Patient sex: F
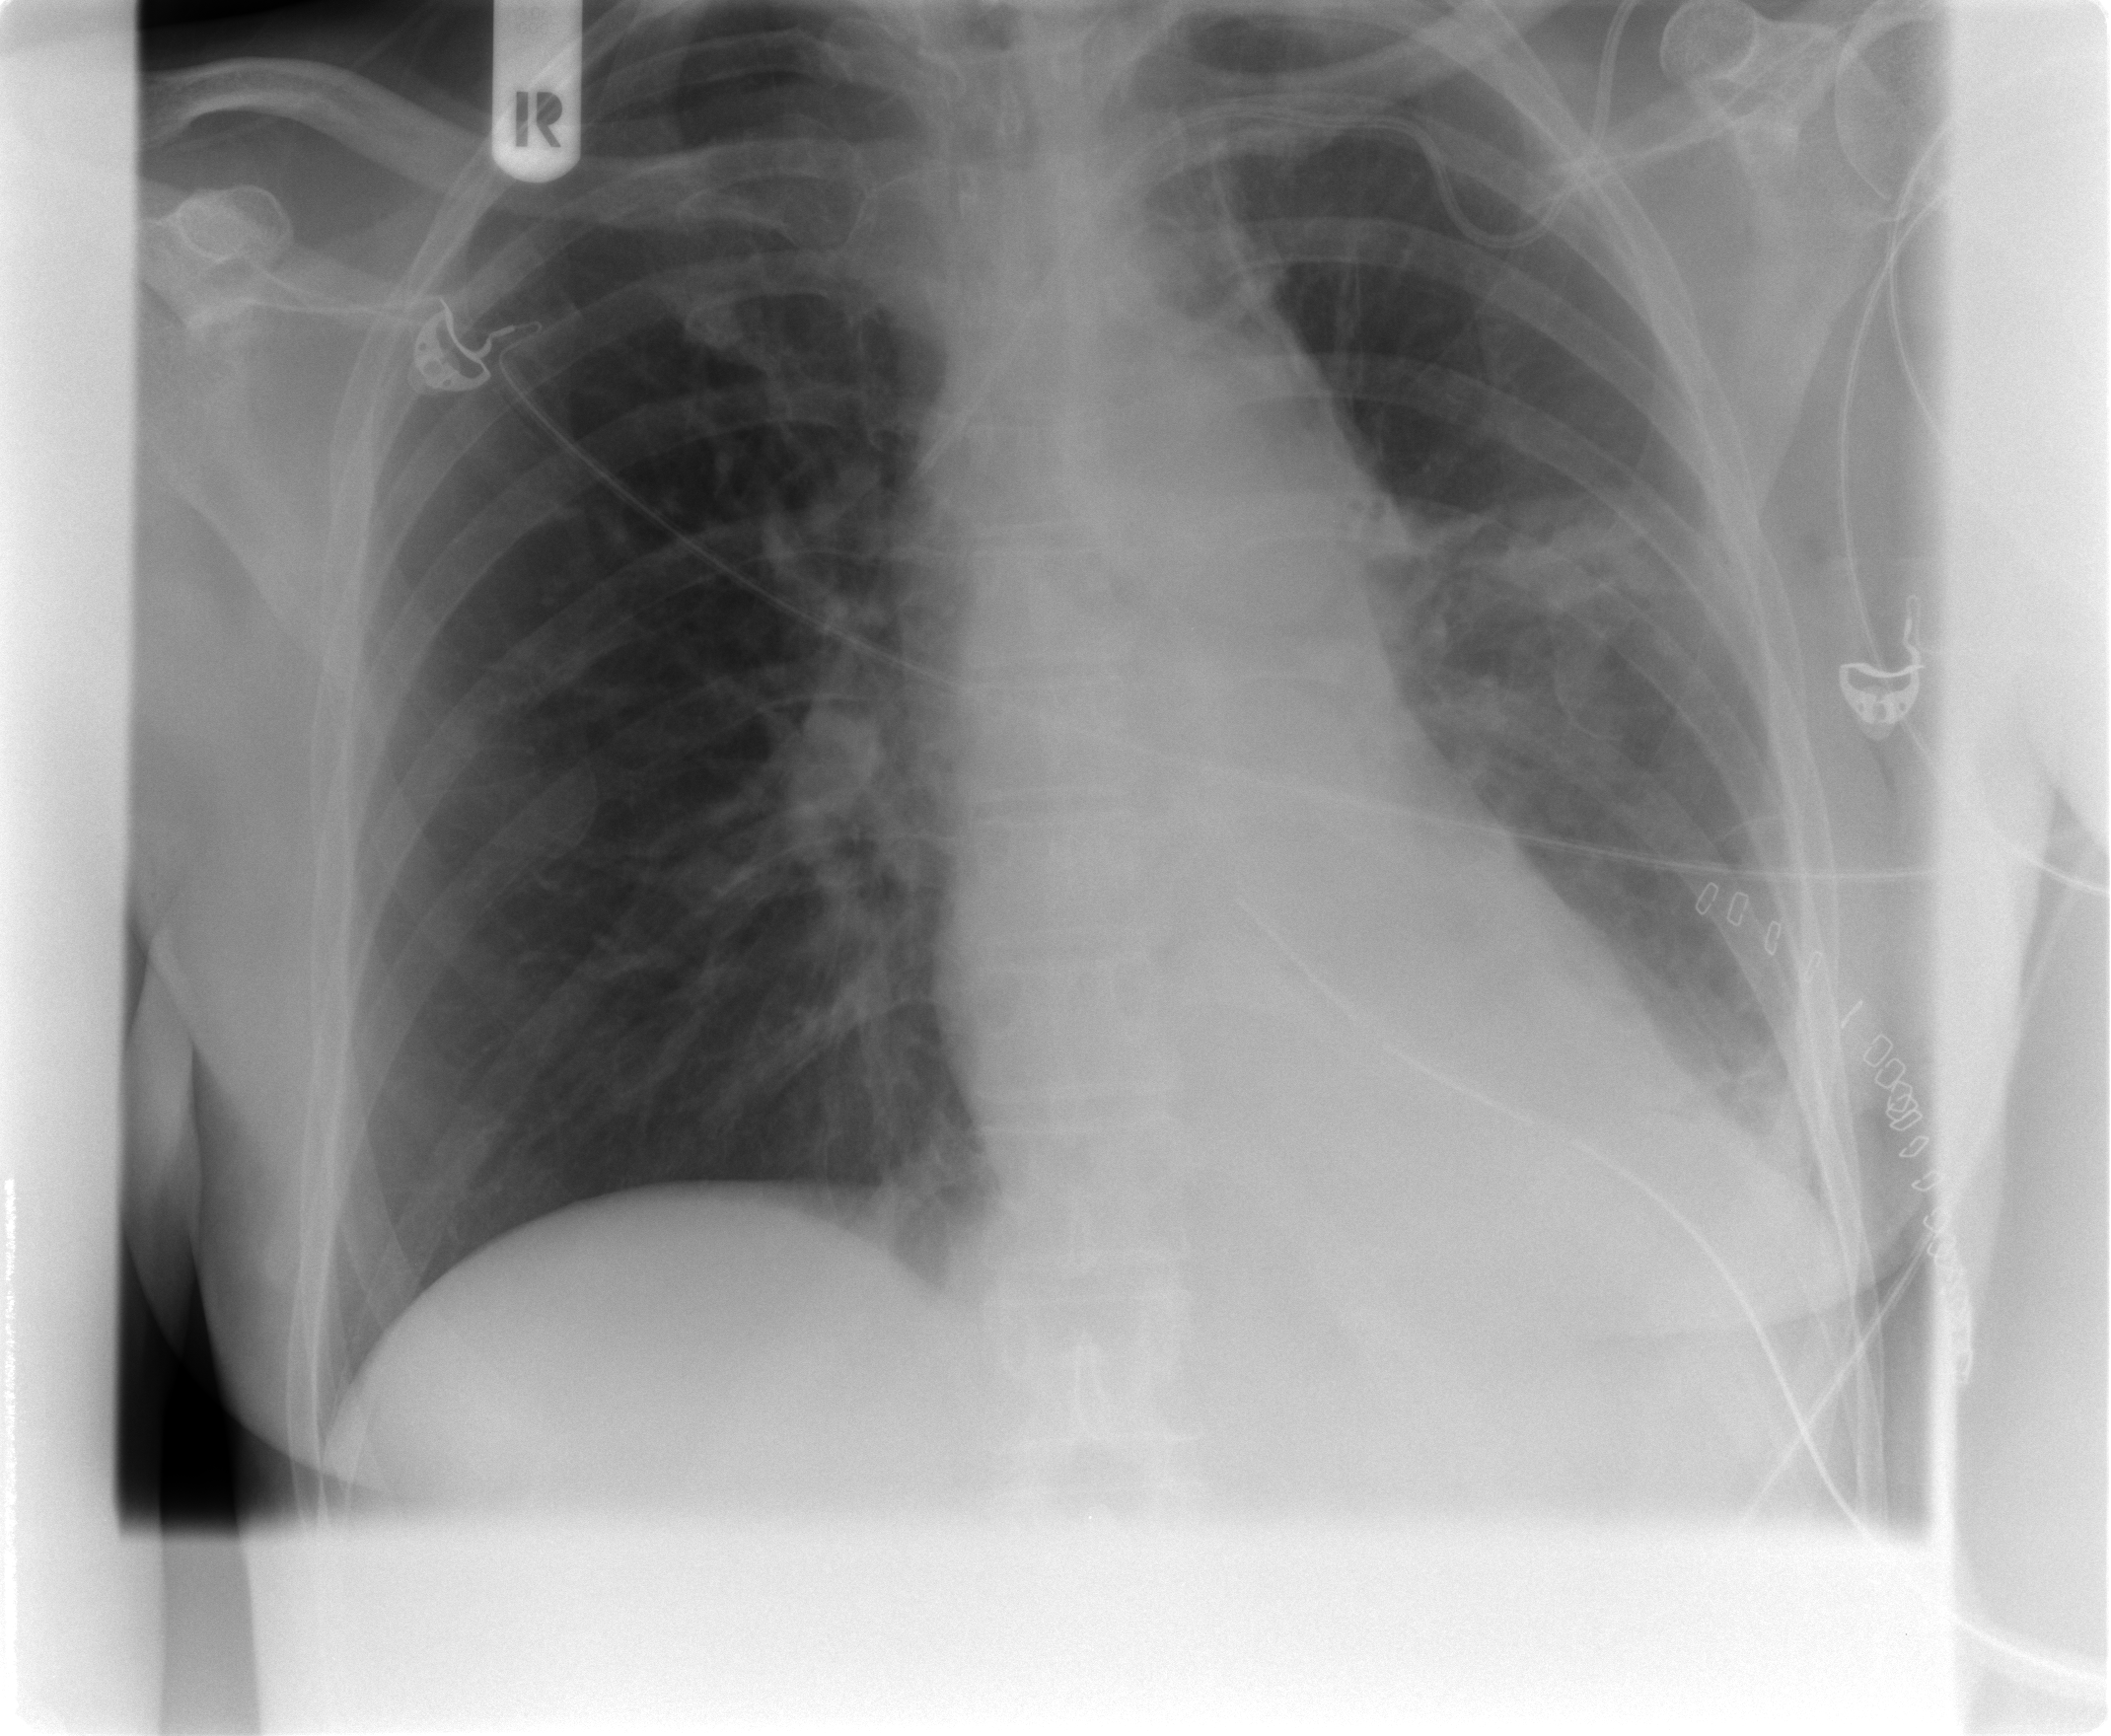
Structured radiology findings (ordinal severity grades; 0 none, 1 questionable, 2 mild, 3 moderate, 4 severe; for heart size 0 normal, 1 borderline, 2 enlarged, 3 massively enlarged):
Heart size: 0
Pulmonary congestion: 0
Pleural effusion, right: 0
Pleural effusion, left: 1
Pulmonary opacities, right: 0
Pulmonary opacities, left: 0
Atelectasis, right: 0
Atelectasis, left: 2